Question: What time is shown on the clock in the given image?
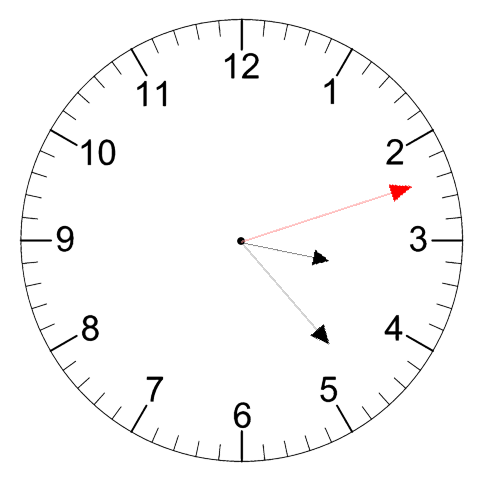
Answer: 03:23:12